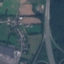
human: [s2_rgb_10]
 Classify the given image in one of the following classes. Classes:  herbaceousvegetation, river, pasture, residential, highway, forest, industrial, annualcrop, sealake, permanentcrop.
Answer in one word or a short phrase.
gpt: Highway